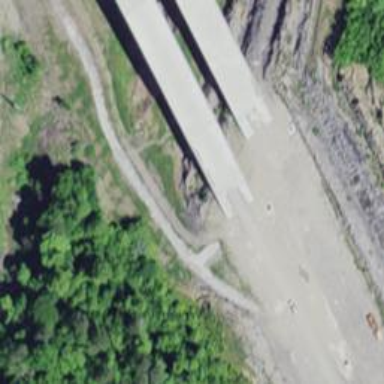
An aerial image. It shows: Bridge over expressway.